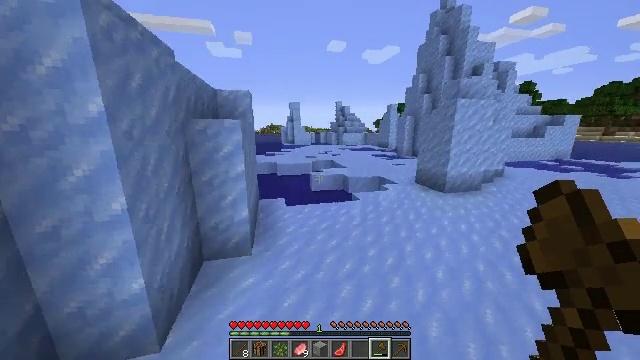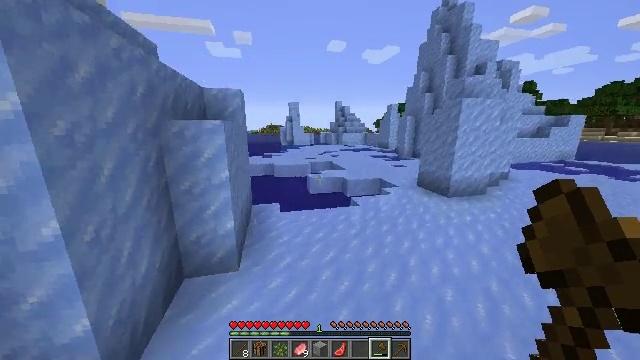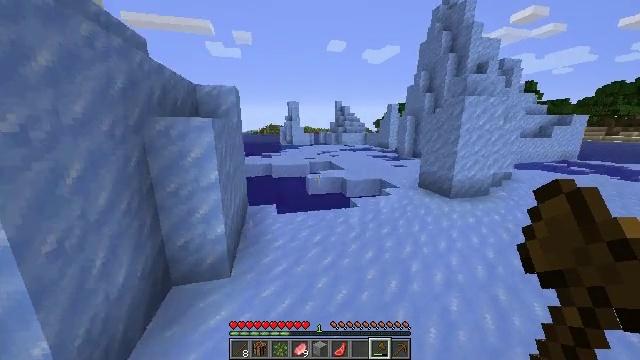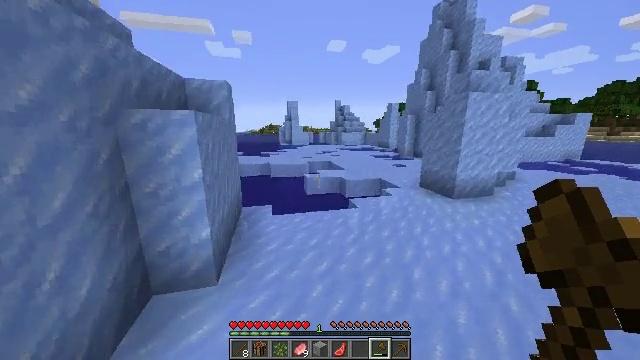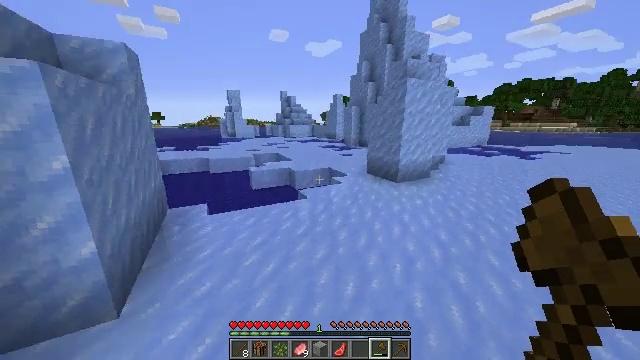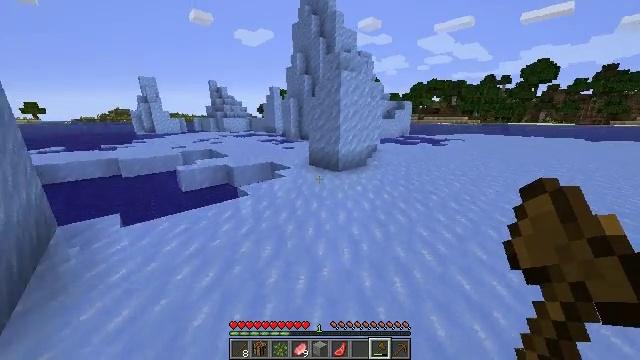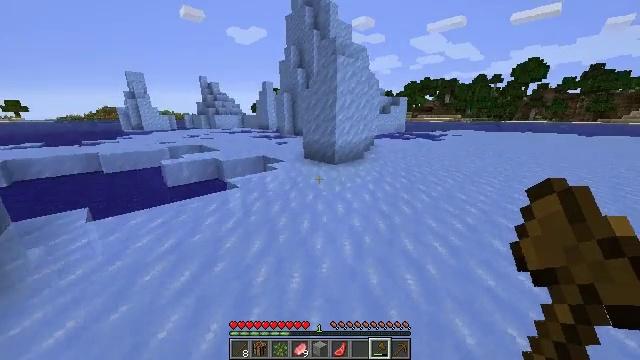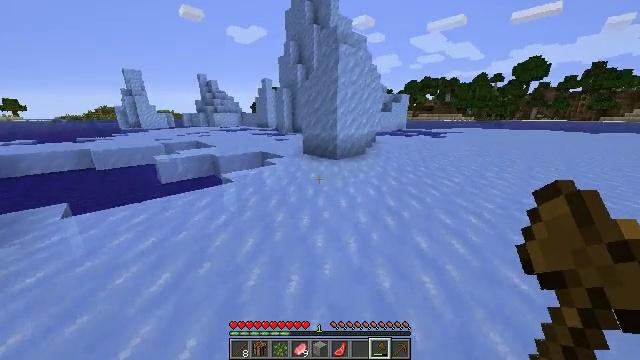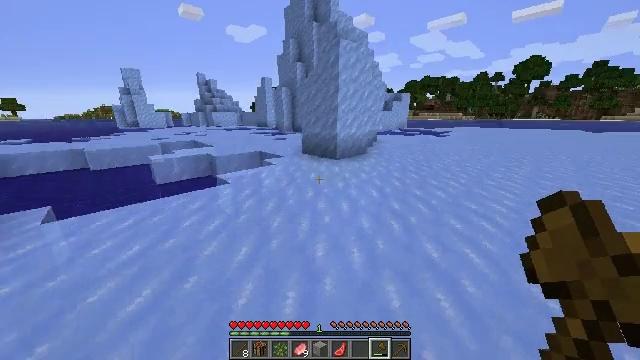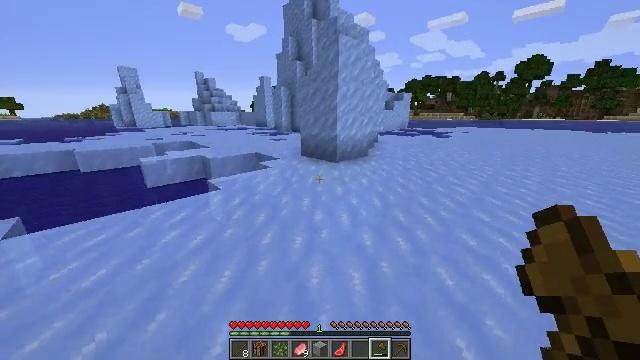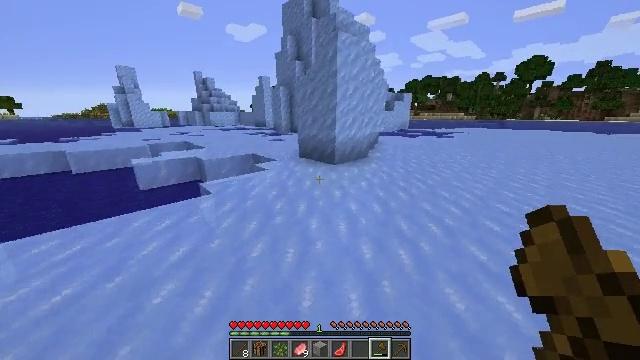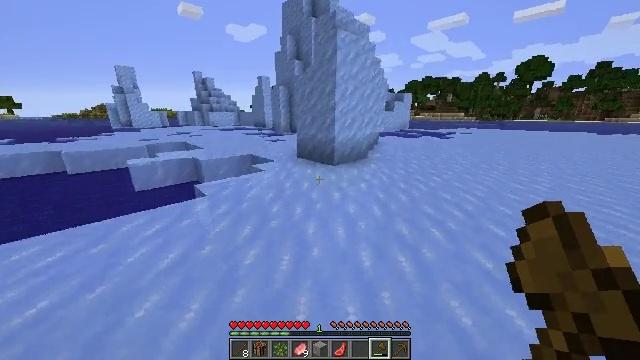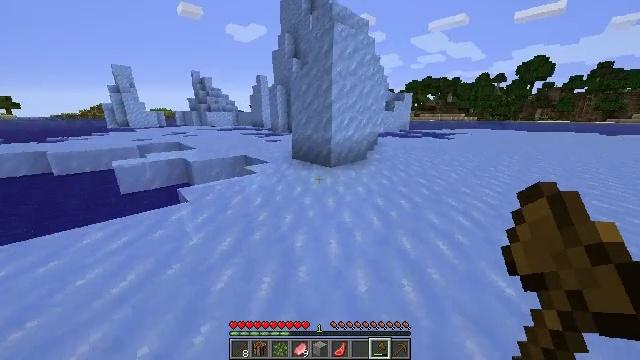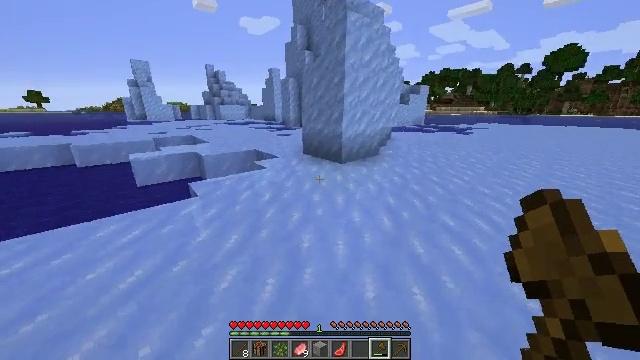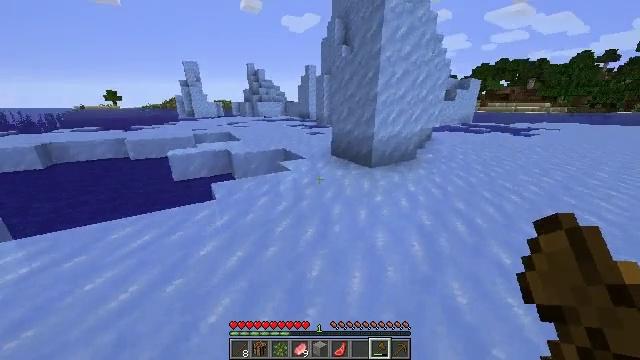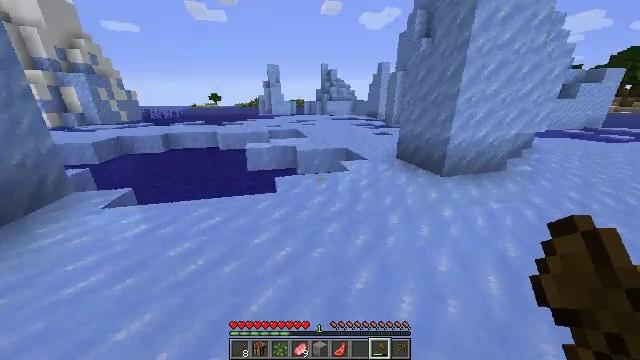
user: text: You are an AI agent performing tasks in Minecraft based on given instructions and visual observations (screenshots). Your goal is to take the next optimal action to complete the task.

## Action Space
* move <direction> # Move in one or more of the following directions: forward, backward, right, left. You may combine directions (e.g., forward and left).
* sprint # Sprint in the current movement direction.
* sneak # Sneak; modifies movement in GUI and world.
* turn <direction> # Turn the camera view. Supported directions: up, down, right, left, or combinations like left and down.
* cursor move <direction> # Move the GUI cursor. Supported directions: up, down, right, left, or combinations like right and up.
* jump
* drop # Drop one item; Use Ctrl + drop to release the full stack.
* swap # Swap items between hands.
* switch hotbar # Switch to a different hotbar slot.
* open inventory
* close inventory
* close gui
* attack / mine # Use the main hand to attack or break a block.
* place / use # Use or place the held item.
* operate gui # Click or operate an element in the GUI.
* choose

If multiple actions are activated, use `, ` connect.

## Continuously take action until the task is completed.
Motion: motion action
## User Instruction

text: Acquire packed ice by mining.
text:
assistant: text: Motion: move forward and move right
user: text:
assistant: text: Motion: move forward and move right
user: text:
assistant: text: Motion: move forward and move right
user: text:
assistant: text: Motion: move forward and move right, turn right and down
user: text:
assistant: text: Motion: move forward and move right, turn right and down
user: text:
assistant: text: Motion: move forward and move right, turn right
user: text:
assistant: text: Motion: move forward and move right
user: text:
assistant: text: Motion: move forward and move right
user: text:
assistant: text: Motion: move forward and move right
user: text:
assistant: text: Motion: move forward and move right
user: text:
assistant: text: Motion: move forward and move right
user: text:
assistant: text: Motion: move forward and move right
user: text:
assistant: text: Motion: move forward and move right, turn left and down
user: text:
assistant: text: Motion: move forward and move right, turn left
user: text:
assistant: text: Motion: move forward and move right, turn left
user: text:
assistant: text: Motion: move forward, turn left and down
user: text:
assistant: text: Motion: move forward, turn left
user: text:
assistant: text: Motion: move forward
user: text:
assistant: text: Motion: move forward and move right
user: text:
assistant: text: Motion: move forward and move right
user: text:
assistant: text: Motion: move forward and move right
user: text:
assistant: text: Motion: move forward and move right
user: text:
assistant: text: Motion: move forward and move right
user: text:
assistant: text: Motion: move forward and move right
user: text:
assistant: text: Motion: move forward and move right
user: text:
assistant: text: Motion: move forward and move right
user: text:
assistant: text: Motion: move forward and move right
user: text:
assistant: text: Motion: move forward and move right
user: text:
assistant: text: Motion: move forward and move right, turn left
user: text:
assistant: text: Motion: move forward and move right